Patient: sex F, age 59
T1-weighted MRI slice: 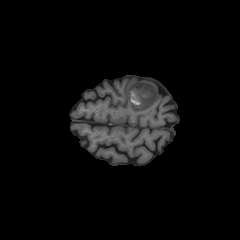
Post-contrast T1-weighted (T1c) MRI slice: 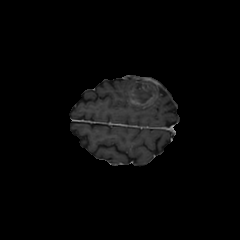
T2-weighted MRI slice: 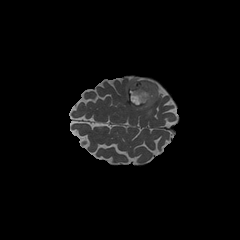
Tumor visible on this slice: yes
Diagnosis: Glioblastoma, IDH-wildtype
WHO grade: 4